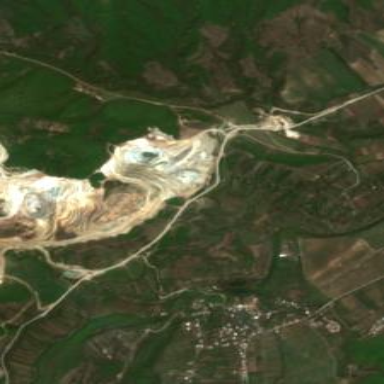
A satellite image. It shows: Quarry area.